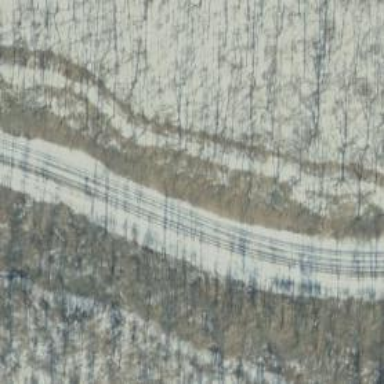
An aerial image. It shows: Railway track.